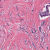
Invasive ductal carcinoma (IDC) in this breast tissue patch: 1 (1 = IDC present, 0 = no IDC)